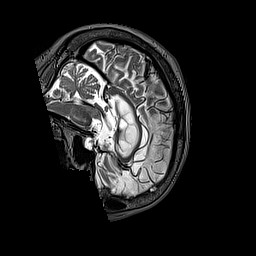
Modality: T2w
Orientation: sagittal
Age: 63
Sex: female
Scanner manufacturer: siemens
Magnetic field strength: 3 T
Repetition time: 3.2 s
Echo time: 0.567 s